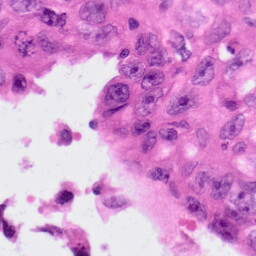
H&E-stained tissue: Lung